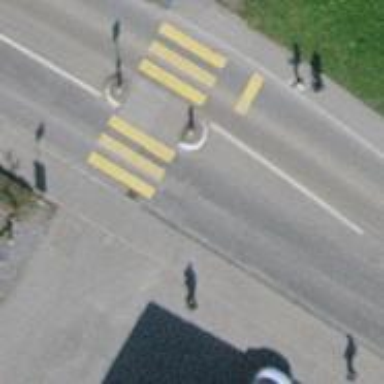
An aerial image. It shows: Asphalt sidewalk.